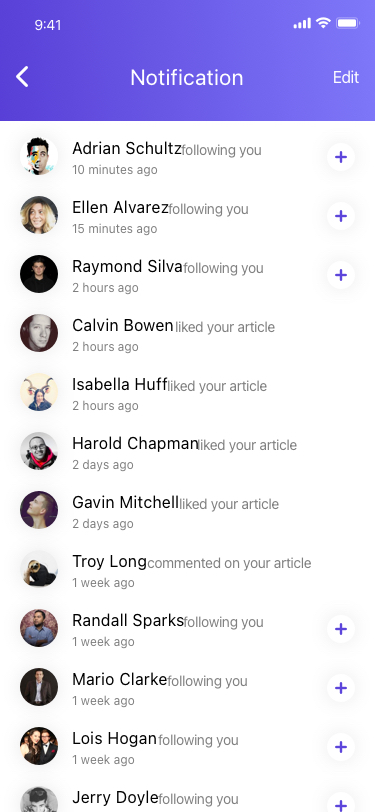
Text in this UI design:
Notification
Edit
Adrian Schultz
following you
10 minutes ago
Ellen Alvarez
following you
15 minutes ago
Raymond Silva
following you
2 hours ago
Randall Sparks
following you
1 week ago
Mario Clarke
following you
1 week ago
Lois Hogan
following you
1 week ago
Jerry Doyle
following you
2 hours ago
Calvin Bowen
liked your article
2 hours ago
Isabella Huff
liked your article
2 hours ago
Harold Chapman
liked your article
2 days ago
Gavin Mitchell
liked your article
2 days ago
Troy Long
commented on your article
1 week ago